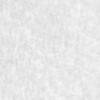
Label: no_change